Chest X-ray:
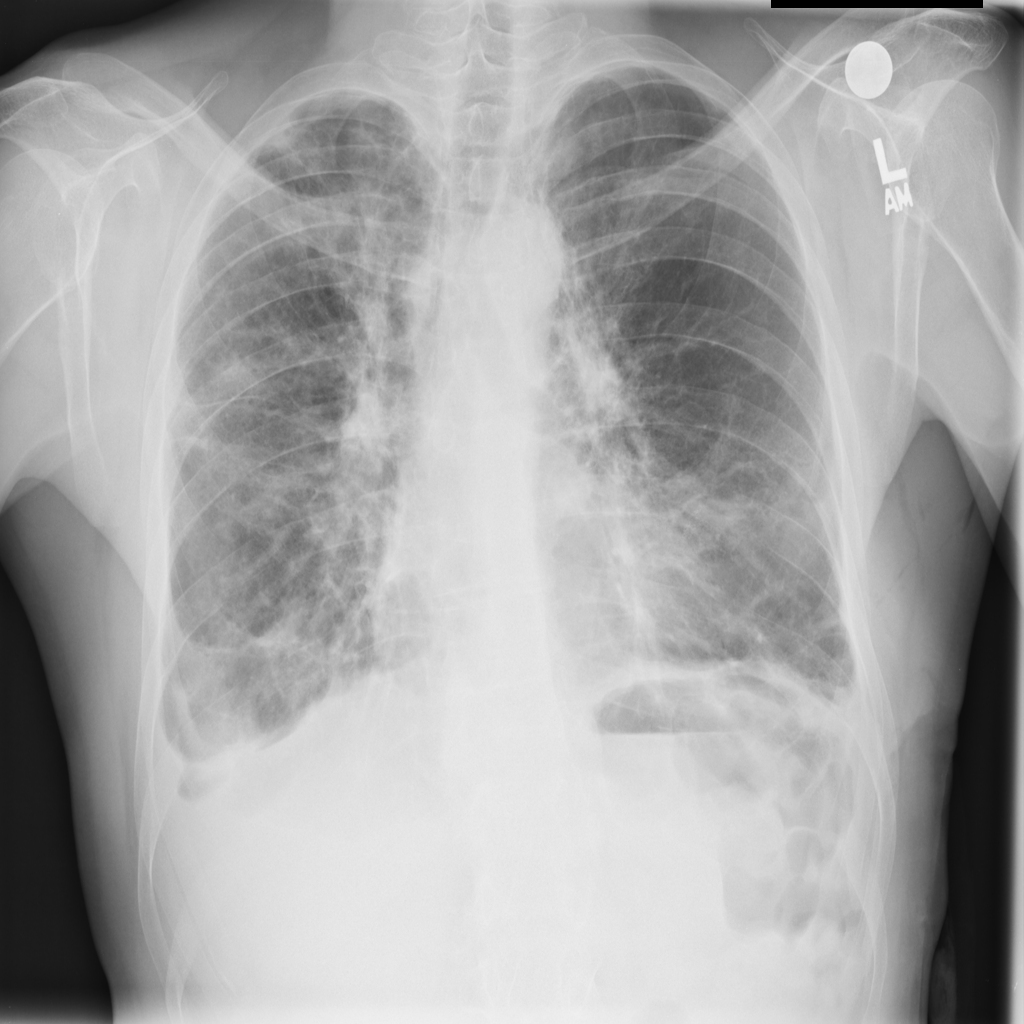
Findings: Effusion, Consolidation, Emphysema
No abnormal finding: no